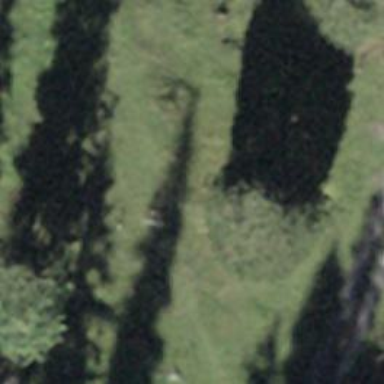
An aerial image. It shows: Kissing gate.